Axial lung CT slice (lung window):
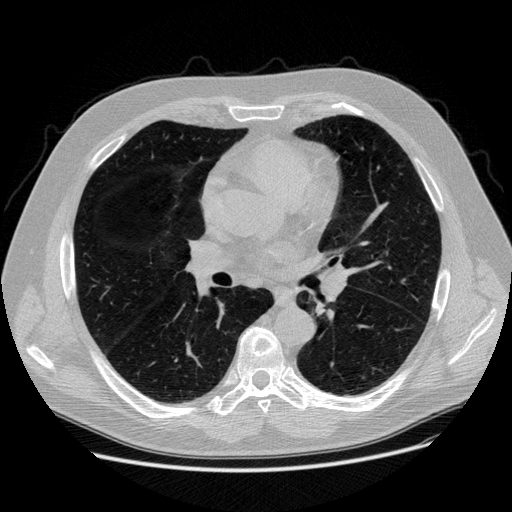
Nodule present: no